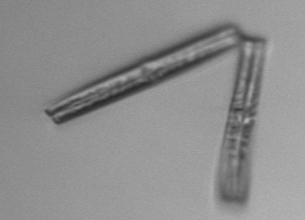
Label: Thalassionema